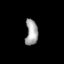
Tissue: lung
Cell type: T cells
Senescence score: 0.2006
Nuclear area (px): 309
Mean DAPI intensity: 163.712